Question: I have a stacked back chart, in which I have added an invisible bar to the height of the highest bar. So when a column contains
a small value, this column will still be clickable. In this case, the columns with value 1 would be hardly clickable without the invisible stack.
However, I have a problem with aligning the labels above each column. I know I can use some like:
'''
dataLabels: {
enabled: true,
color: blue,
y: -100,
}
'''
but that doesn't really work as you can see in the image. The value of the last bar is showing in the bar, which makes it invisible.

It would be best if I could get the top from a bar in a certain serie, (2nd one in my case) and position the dataLabel a little bit above it. Something like the stackLabels.
I tried something like this, but without succes:
'''
$.each(chart.series[1], function (pointIndex, point) {
if (point !== undefined) {
var elem = point.graphic.element.getBBox();
point.dataLabel.attr({ y: elem + 20 });
}
});
'''
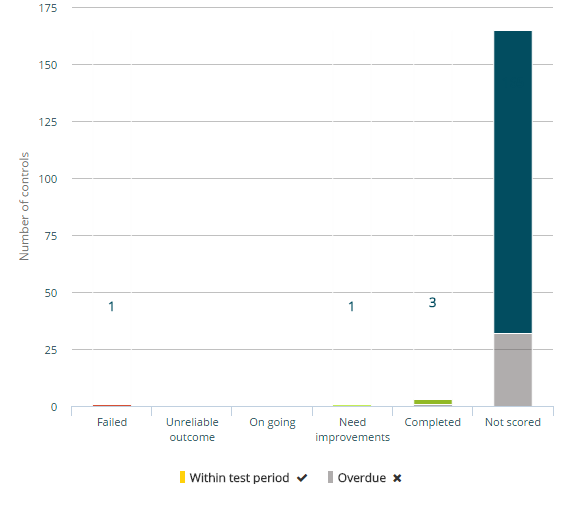
Answer: The solution was a lot easier than I thought, I ended up doing the following:
'''
var chart = $('#target').highcharts();
var points = chart.series[1].points;
$.each(points, function (pointIndex, point) {
text = chart.renderer.text(
'Put whatever you like here',
point.plotX + chart.plotLeft - 10,
point.plotY + chart.plotTop - 20
).attr({
zIndex: 5
}).add();
});
'''
Code from <URL> was used.